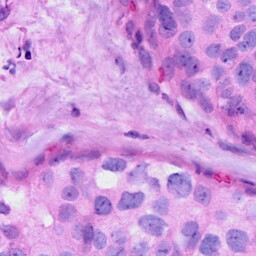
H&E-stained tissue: Breast